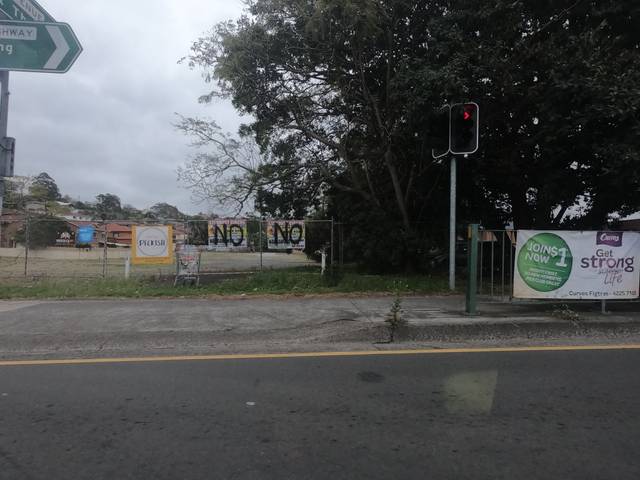
Region: Australia
Coordinates: -34.436, 150.861